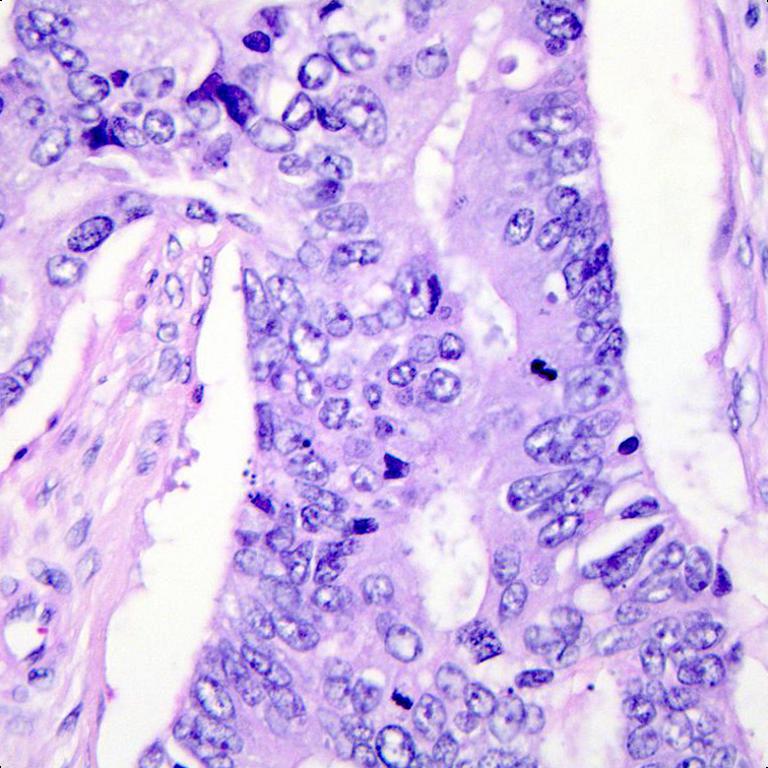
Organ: colon
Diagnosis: adenocarcinomas